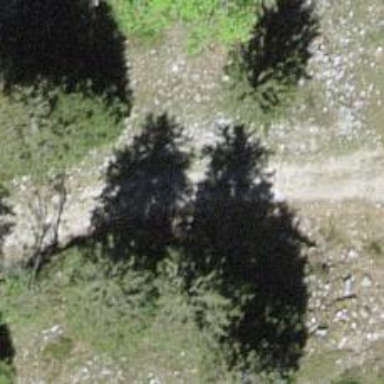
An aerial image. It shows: Unpaved track with grade 3 track type.